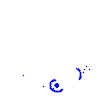
Particle: electron